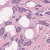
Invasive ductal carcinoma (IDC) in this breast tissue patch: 1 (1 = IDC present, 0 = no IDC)